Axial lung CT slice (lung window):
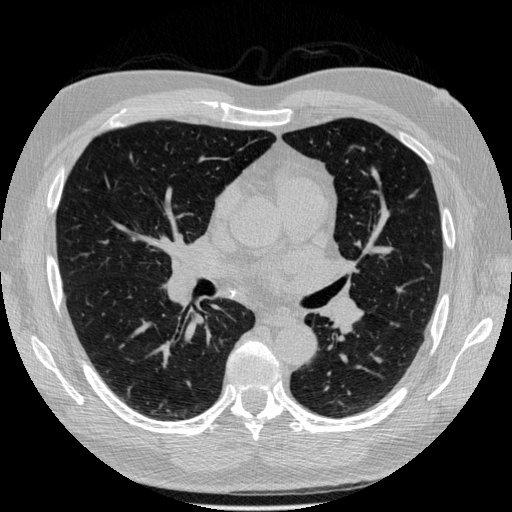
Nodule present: yes
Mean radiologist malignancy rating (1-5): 1.25